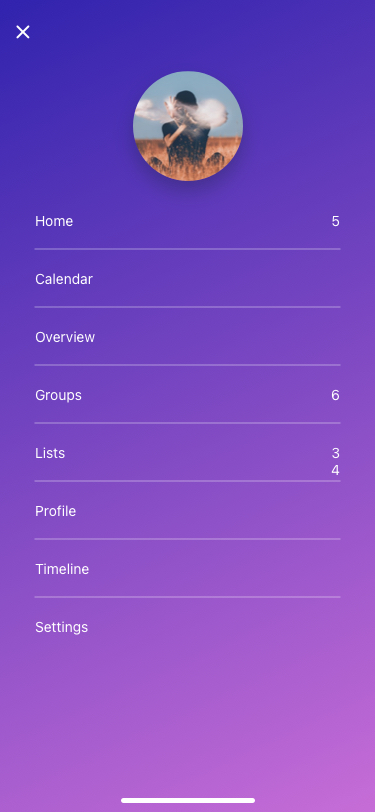
Text in this UI design:
Home
5
Calendar
Overview
Groups
6
Lists
34
Profile
Timeline
Settings